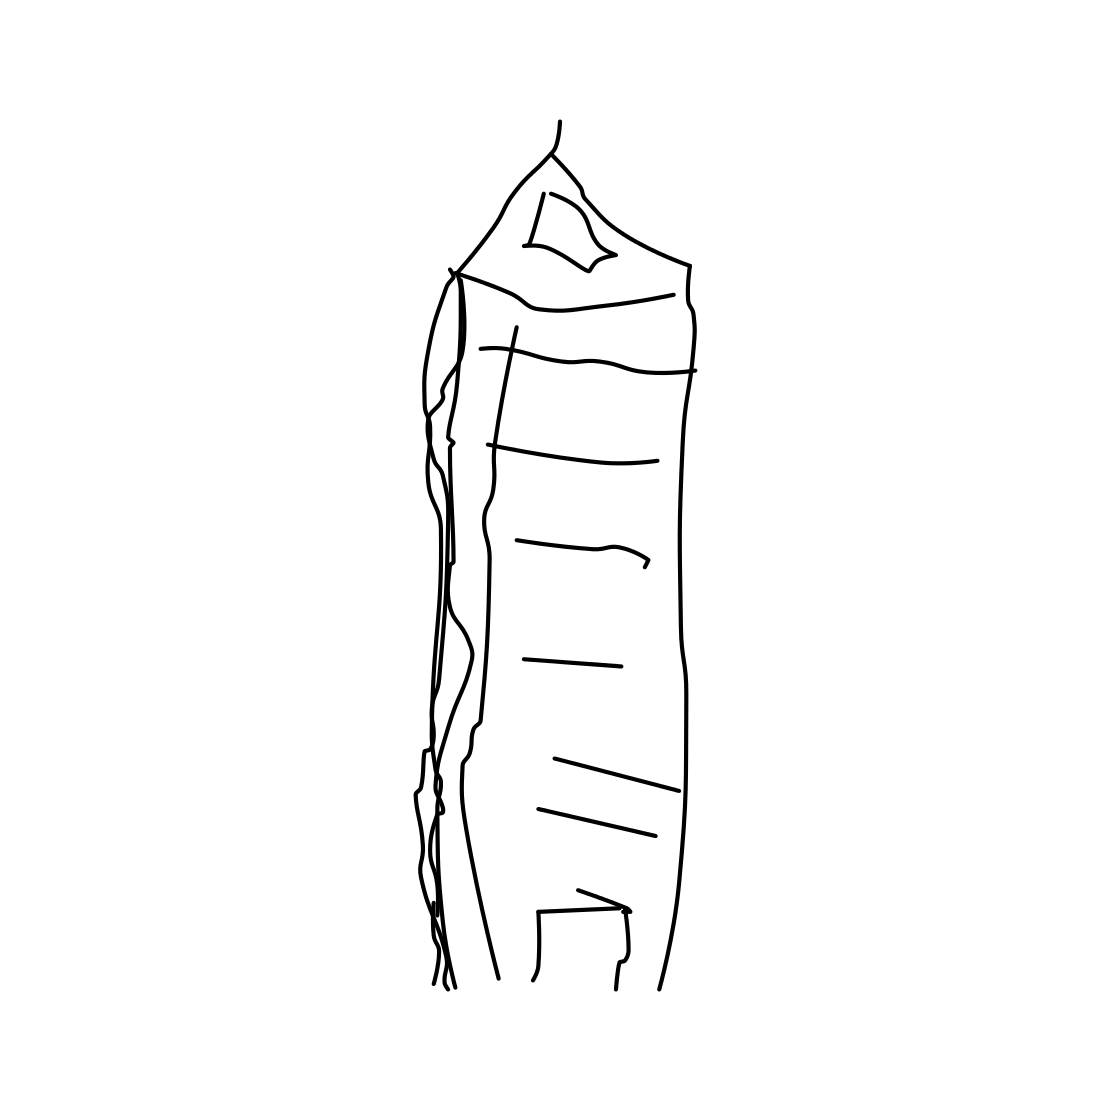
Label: skyscraper